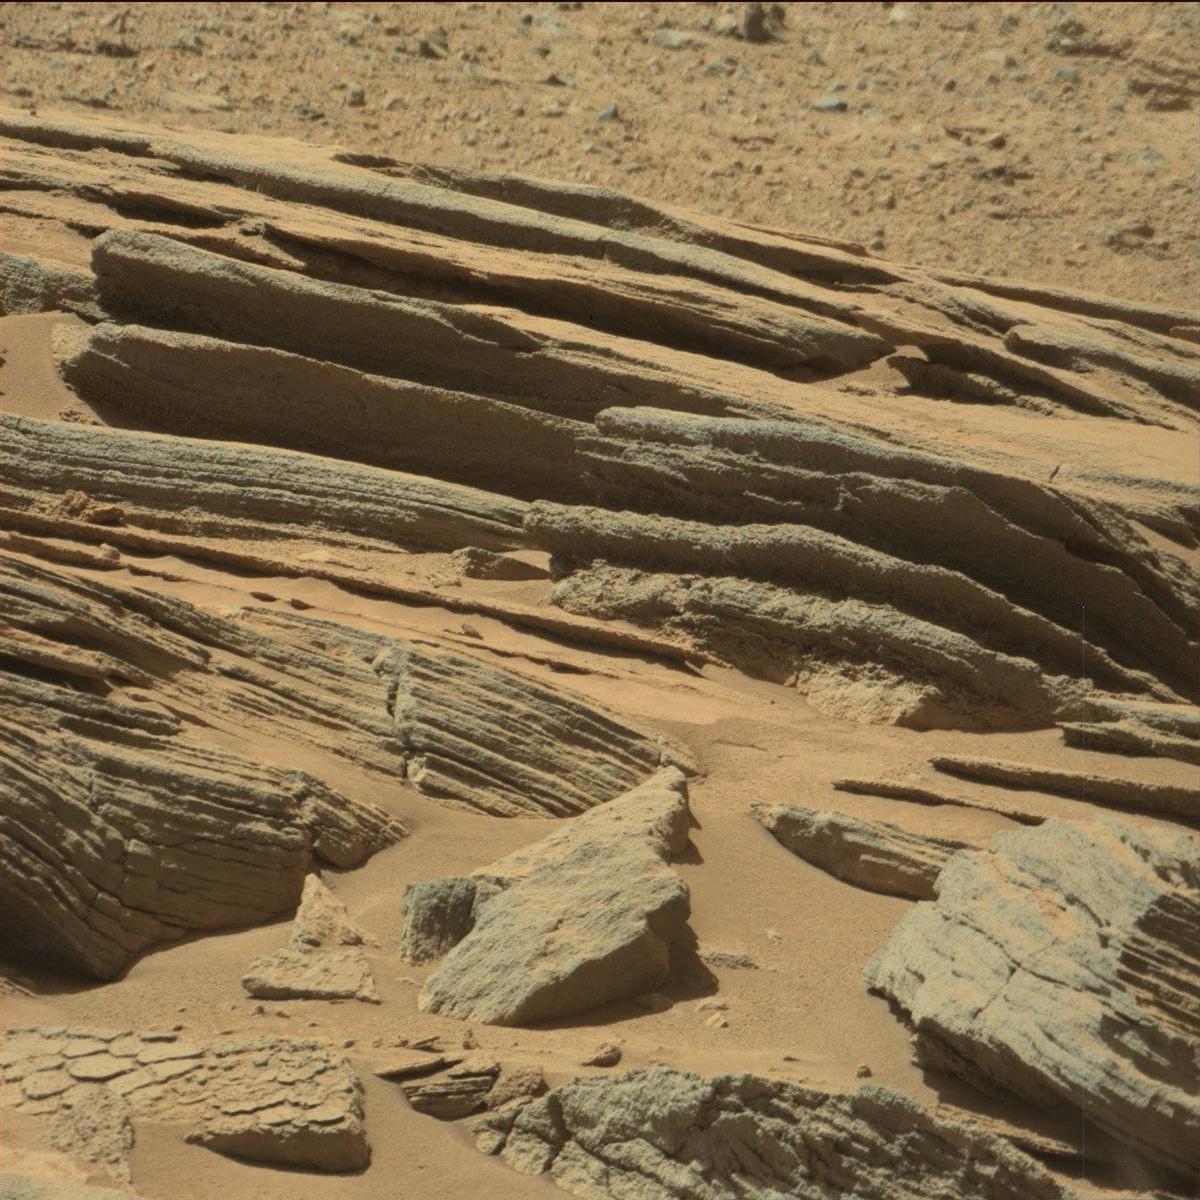
Terrain classes present: Bedrock, Sand / Soil